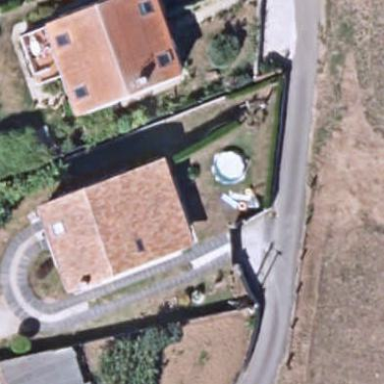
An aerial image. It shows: Simple house.